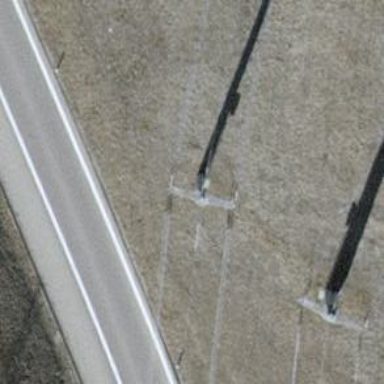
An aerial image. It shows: Power line is depicted.